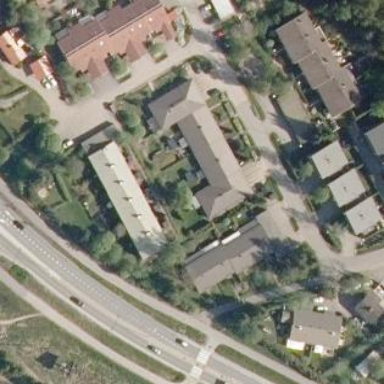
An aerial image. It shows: Terrace building.